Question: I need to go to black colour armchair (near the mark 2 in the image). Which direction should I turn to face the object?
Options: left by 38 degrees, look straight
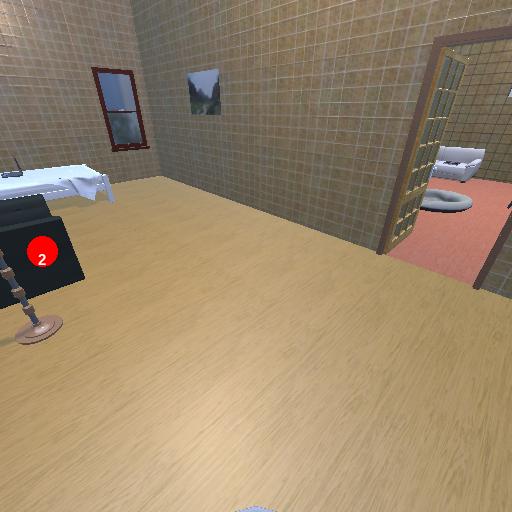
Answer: left by 38 degrees